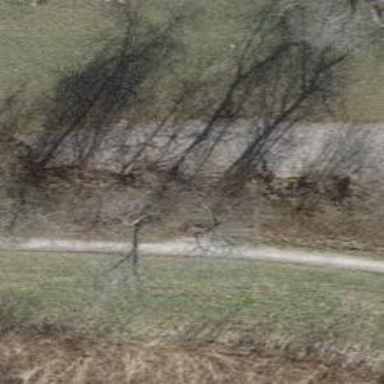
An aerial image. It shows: Brown bench in the vicinity.